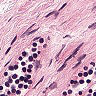
Metastatic tissue present: no